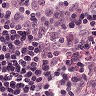
Metastatic tissue present: no